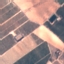
Land use / land cover: PermanentCrop